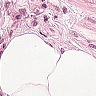
Metastatic tissue present: no